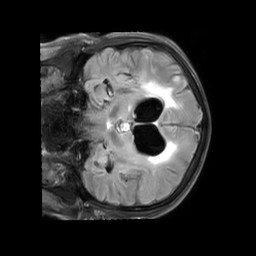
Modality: FLAIR
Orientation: coronal
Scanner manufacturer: philips
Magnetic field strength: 3 T
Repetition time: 11 s
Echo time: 0.12 s